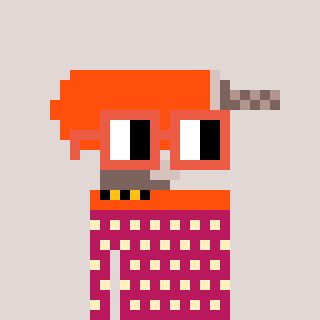
a pixel art character with square orange glasses, a drill-shaped head and a darkpink-colored body on a warm background